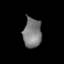
Tissue: lung
Cell type: Epithelial cells
Senescence score: 0.2173
Nuclear area (px): 532
Mean DAPI intensity: 124.222